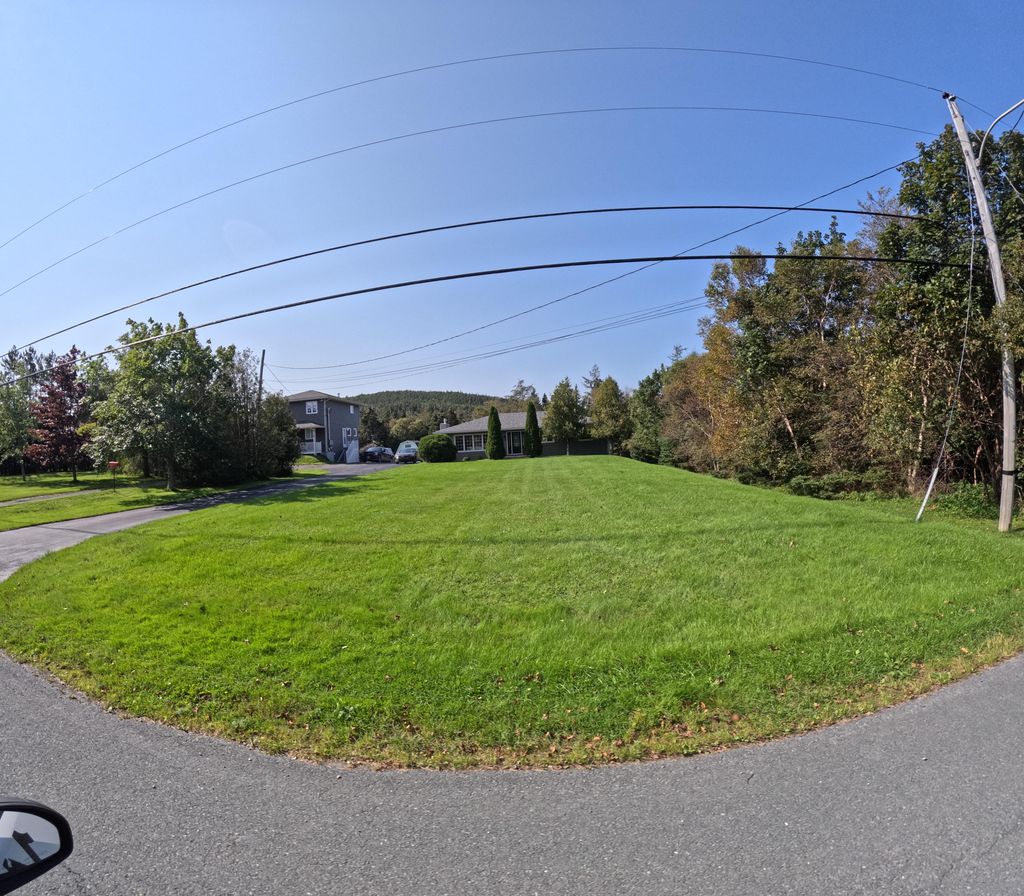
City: st_johns